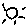
Label: sun